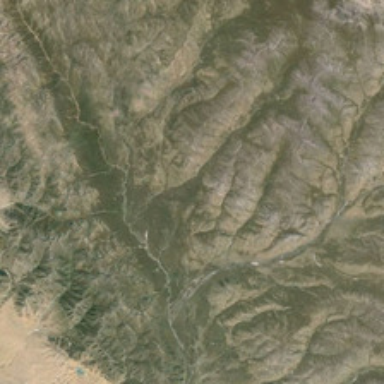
It is a piece of green mountain .